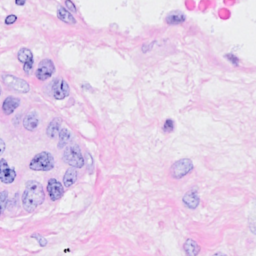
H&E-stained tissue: Breast